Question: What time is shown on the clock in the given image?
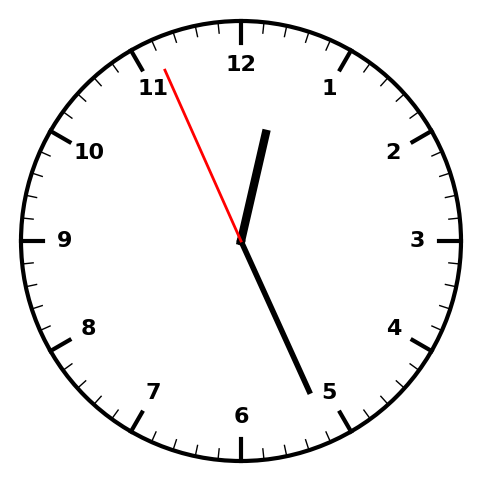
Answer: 12:25:56